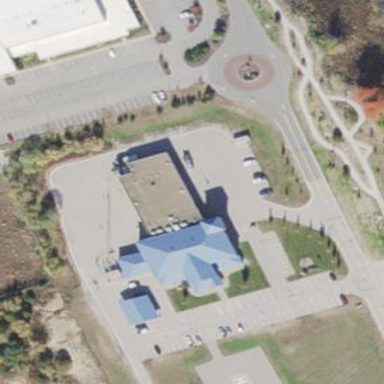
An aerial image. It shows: Public building.